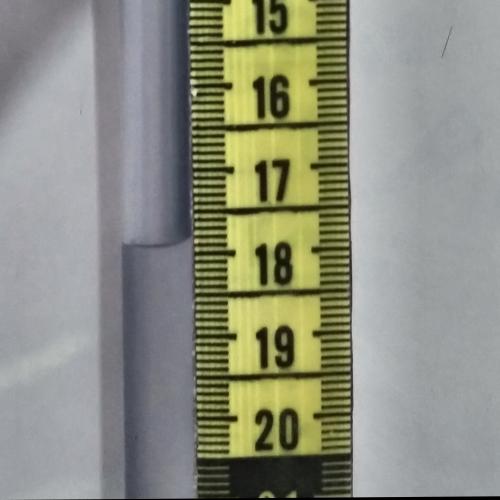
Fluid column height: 17.8 cm